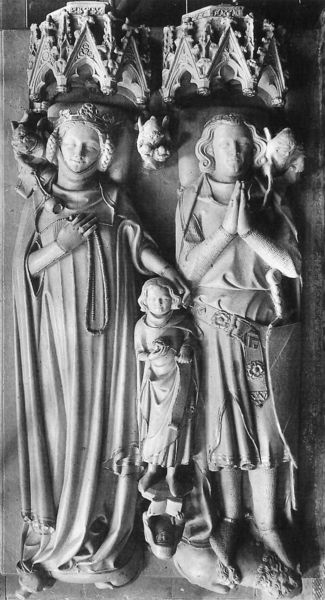
Titel: Grabmal Ottos III. von Ravensberg (gest. 1305/06) und seiner Gemahlin Hedwig zur Lippe (gest. 1320) und ihres Sohnes
Standort: Bielefeld, Marienkirche (EU - D - NRW)
Schlagwörter: gott, mann, frau, frisur, mitte, stein, tod, hände, kirche, figur, eltern, familie, kind, krone, skulptur, statue, relief, figuren, könig, palast, schwarzweiß, herrscher, beten, statuen, grab, mittelalter, königin, heilige, maria